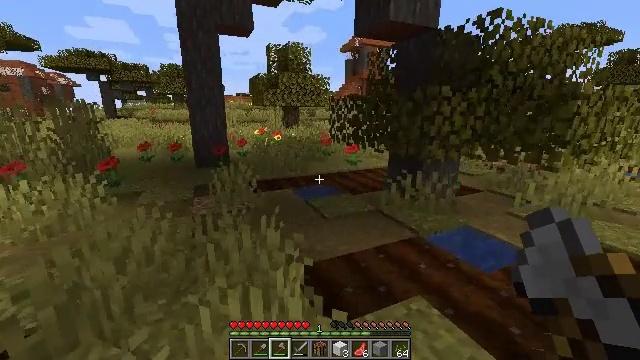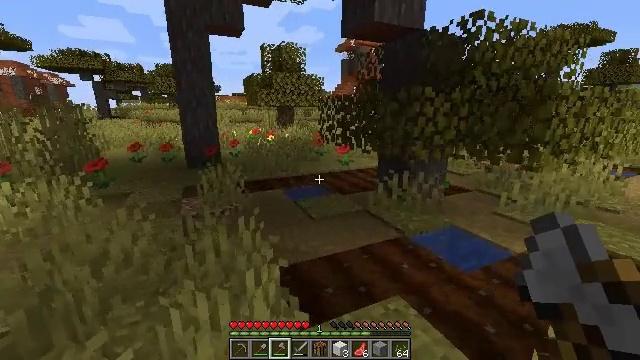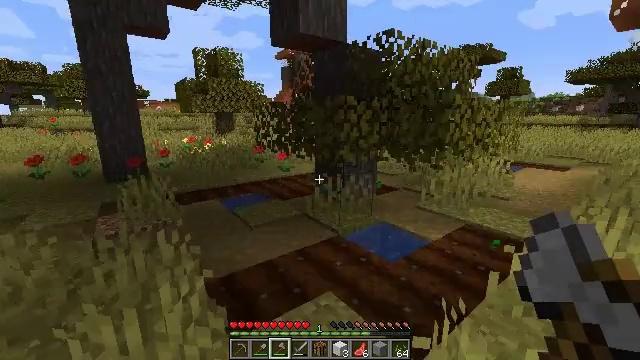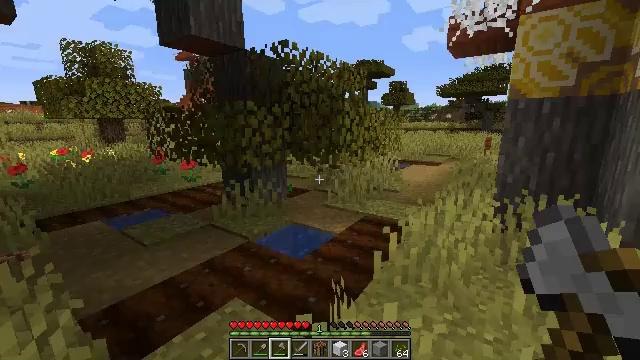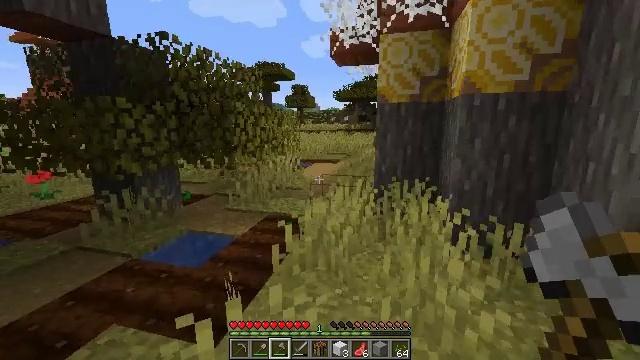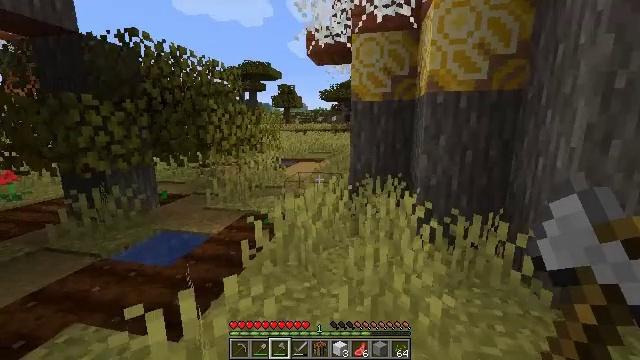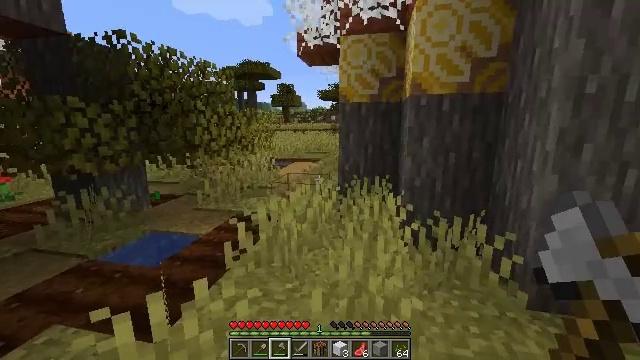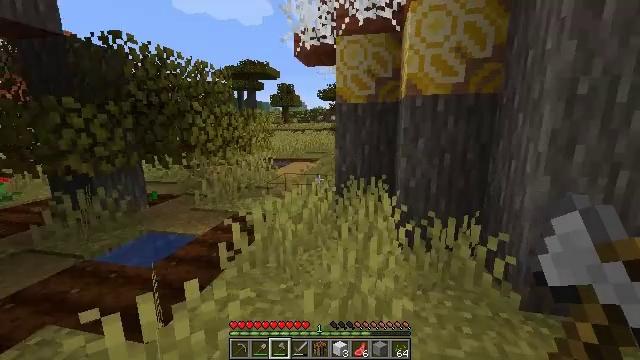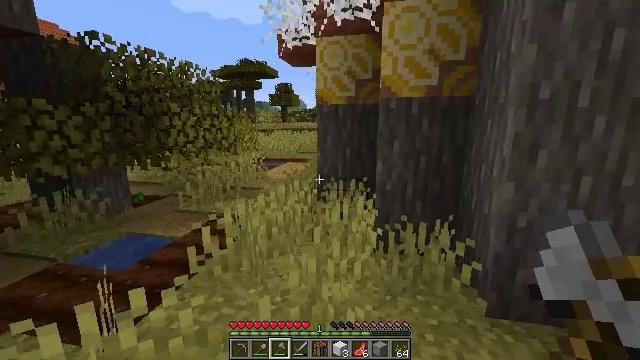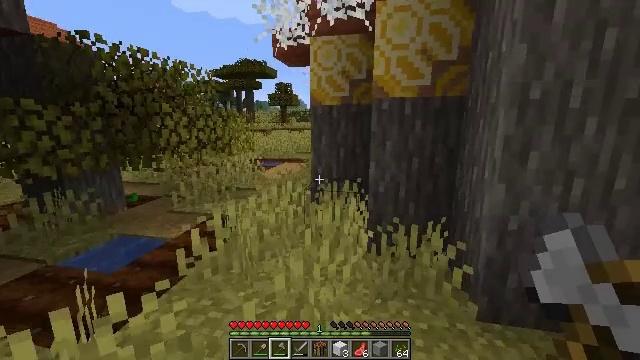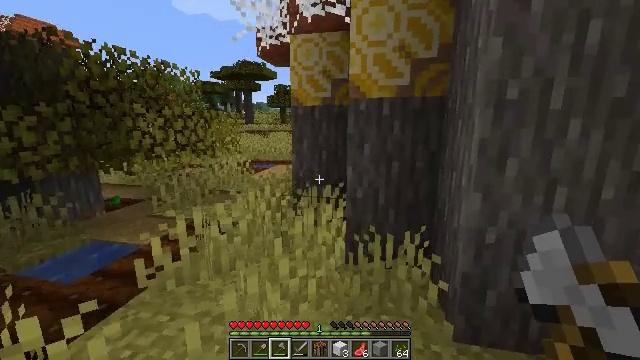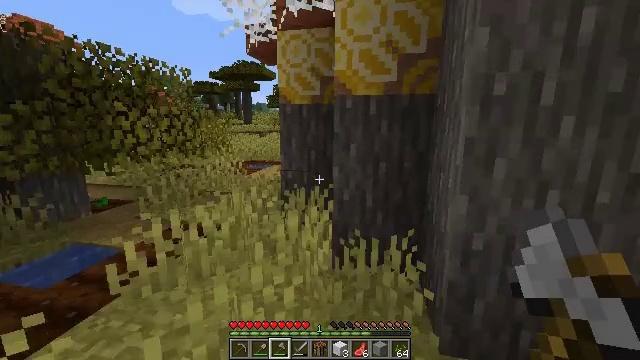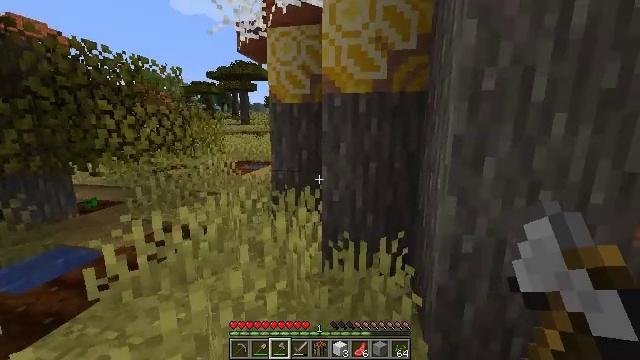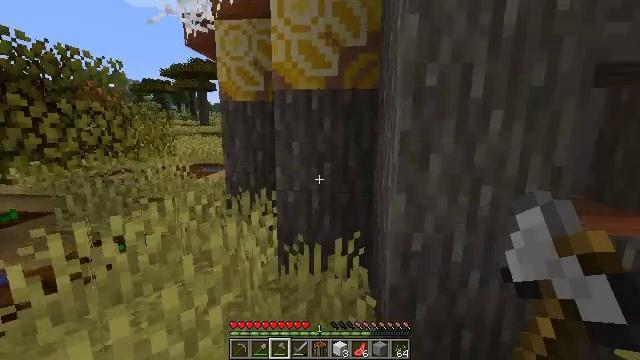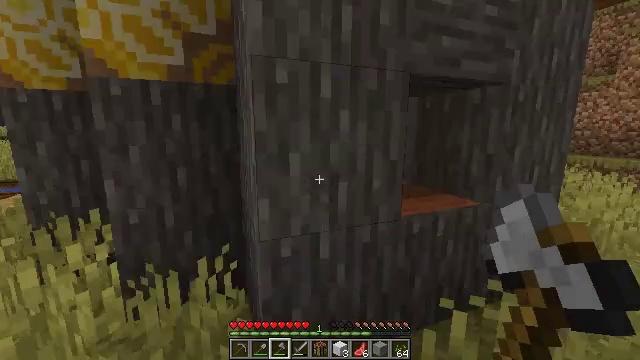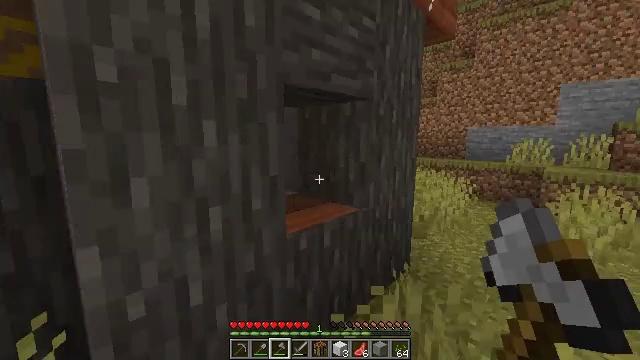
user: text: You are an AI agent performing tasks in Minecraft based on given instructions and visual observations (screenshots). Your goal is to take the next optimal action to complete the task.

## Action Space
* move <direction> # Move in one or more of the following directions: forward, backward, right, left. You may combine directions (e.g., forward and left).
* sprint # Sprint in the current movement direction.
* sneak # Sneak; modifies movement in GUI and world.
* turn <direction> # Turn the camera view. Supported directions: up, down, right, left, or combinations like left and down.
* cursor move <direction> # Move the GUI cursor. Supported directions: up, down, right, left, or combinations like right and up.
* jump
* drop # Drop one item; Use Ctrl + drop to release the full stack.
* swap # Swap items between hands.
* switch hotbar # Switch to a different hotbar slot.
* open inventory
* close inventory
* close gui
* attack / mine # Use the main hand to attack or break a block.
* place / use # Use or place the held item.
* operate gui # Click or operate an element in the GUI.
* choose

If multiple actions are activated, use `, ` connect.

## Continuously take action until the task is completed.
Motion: motion action
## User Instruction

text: Harvest the yellow glazed terracotta.
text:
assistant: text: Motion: move back and move right
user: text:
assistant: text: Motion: move back and move right, turn right and up
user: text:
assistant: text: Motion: move back and move right, turn right and up
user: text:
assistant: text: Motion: move back and move right, turn right
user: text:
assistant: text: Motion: move right, turn right
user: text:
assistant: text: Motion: move right
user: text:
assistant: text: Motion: move right
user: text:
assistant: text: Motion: move forward and move right
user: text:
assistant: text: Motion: move forward and move right
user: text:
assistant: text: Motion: move forward and move right
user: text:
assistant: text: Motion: move forward and move right
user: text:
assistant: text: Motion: move forward and move right
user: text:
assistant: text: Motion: move forward and move right, turn right
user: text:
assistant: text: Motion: move forward and move right, turn right
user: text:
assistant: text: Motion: move forward and move right, turn right and up
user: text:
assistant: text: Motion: move forward and move right, turn right
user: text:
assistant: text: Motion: move forward and move right, turn left and up
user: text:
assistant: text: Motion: move forward and move right, turn left and up
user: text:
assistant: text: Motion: move forward and move right, turn left and up
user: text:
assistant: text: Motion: move right, turn left and up
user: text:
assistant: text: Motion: move left, turn left and up
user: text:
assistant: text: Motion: move left, turn left and up
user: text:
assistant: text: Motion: move left, turn left and up
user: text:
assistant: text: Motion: move left, turn left
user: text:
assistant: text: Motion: move left
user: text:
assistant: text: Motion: move left
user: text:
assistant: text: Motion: move left
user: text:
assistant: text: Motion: move left
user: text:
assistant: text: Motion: move left
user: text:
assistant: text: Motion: move left